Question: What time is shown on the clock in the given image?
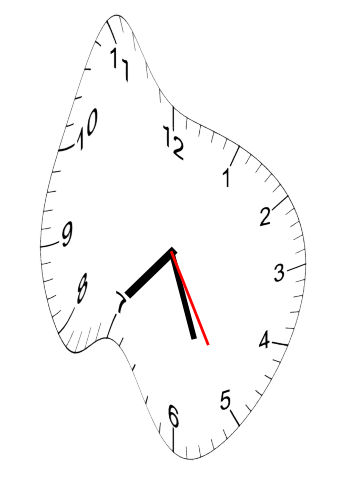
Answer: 07:26:25